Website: crate-barrel
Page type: customer-info-address
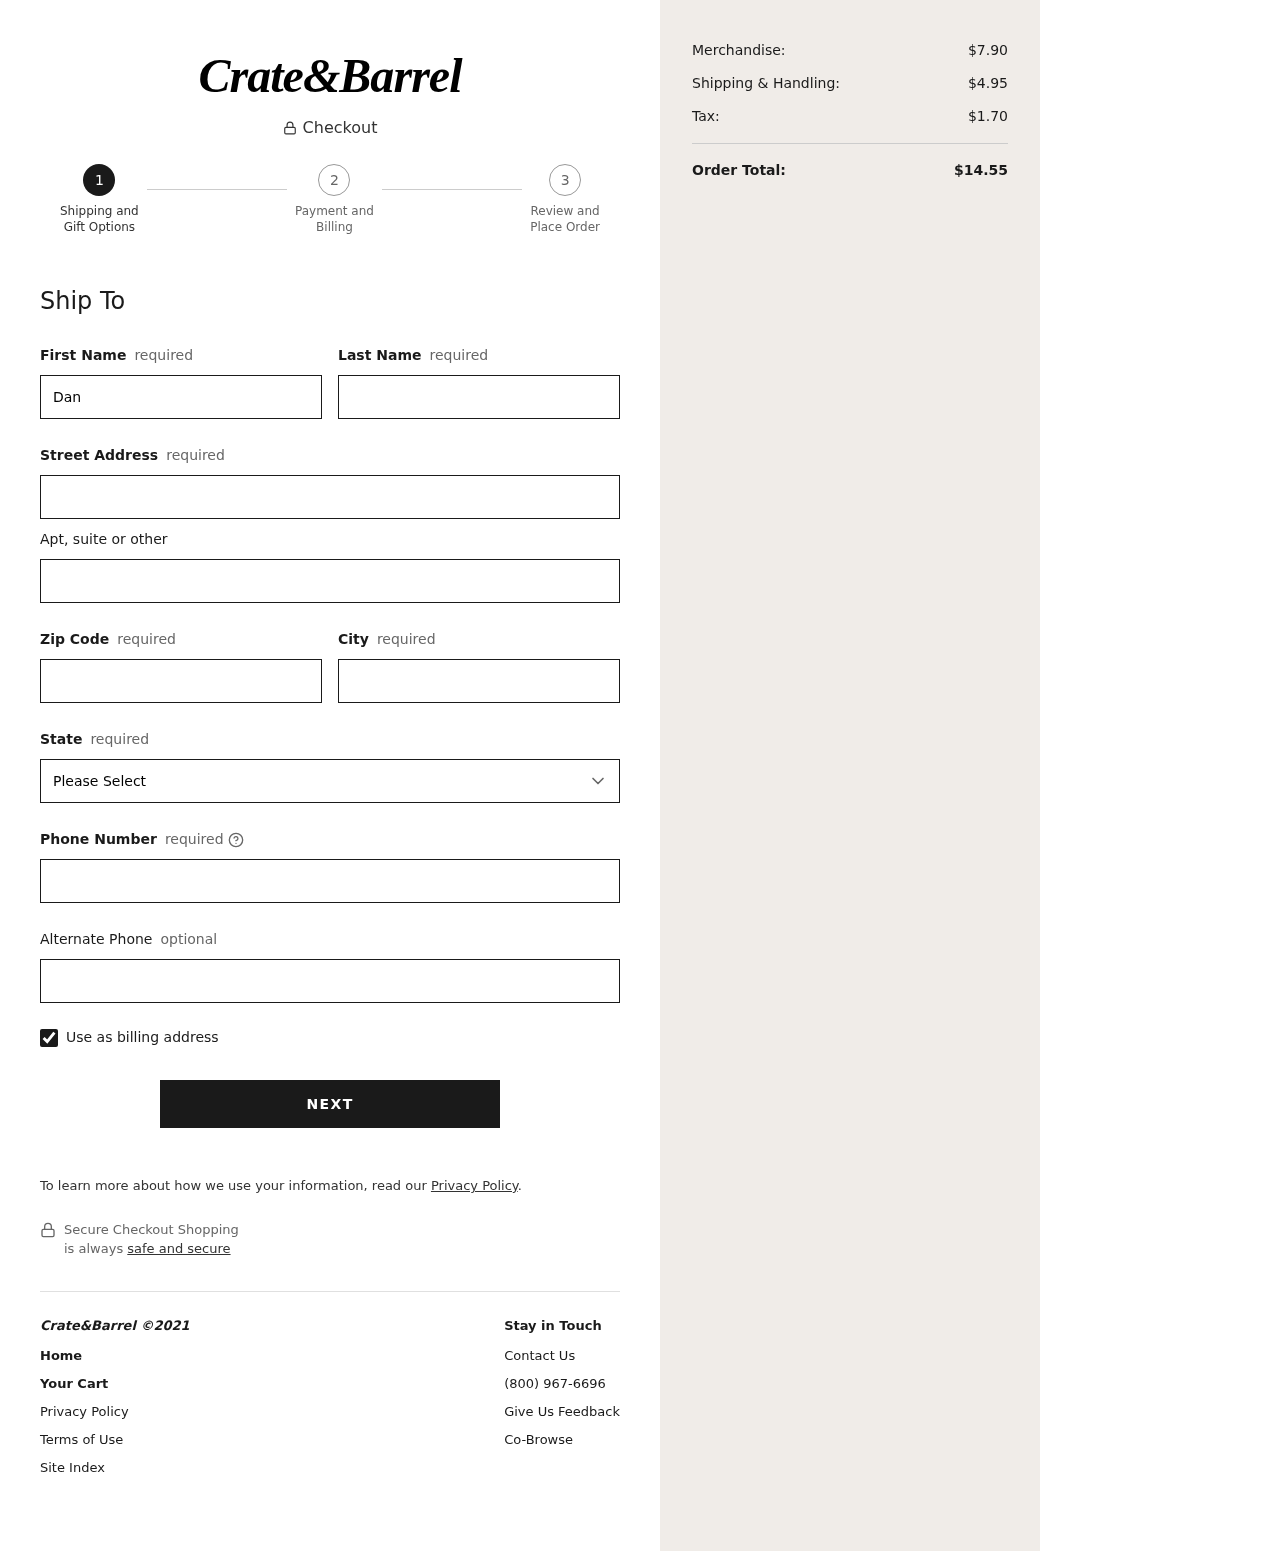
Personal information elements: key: PII_STATE
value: AS
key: PII_FIRSTNAME
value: Daniel
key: PII_LASTNAME
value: Valdez
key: PII_STREET
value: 04078 Andrew Brook Suite 061
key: PII_POSTCODE
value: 07401
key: PII_CITY
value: South Adamstad
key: PII_PHONE
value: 4633223416
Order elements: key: ORDER_SUBTOTAL
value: $7.90
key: ORDER_SHIPPING_COST
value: $4.95
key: ORDER_TAX
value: $1.70
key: ORDER_TOTAL
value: $14.55